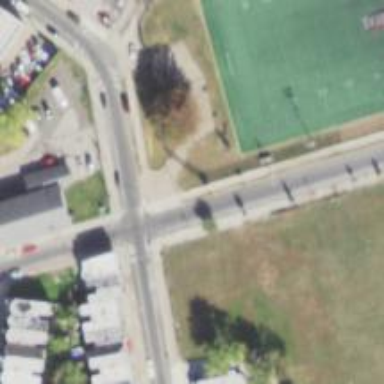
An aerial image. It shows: Unmarked crossing on footway.